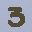
Label: 3